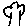
Label: tree